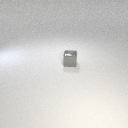
small gray metal cube